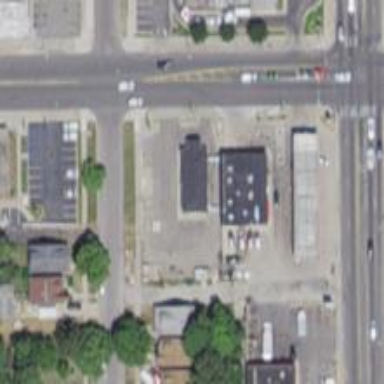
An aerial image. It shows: Convenience shop.